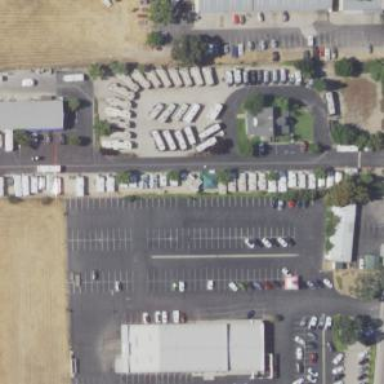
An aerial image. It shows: Car shop within retail area.